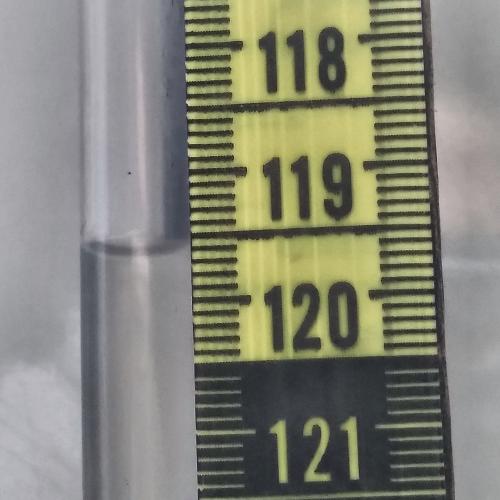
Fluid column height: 119.6 cm